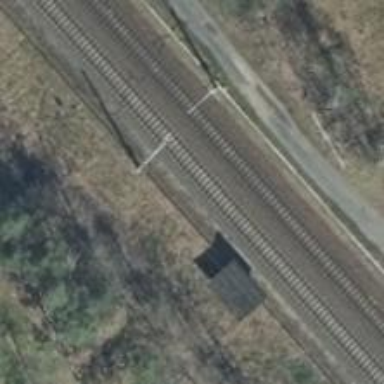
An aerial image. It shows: Milestone along the railway with catenary mast.